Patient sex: M
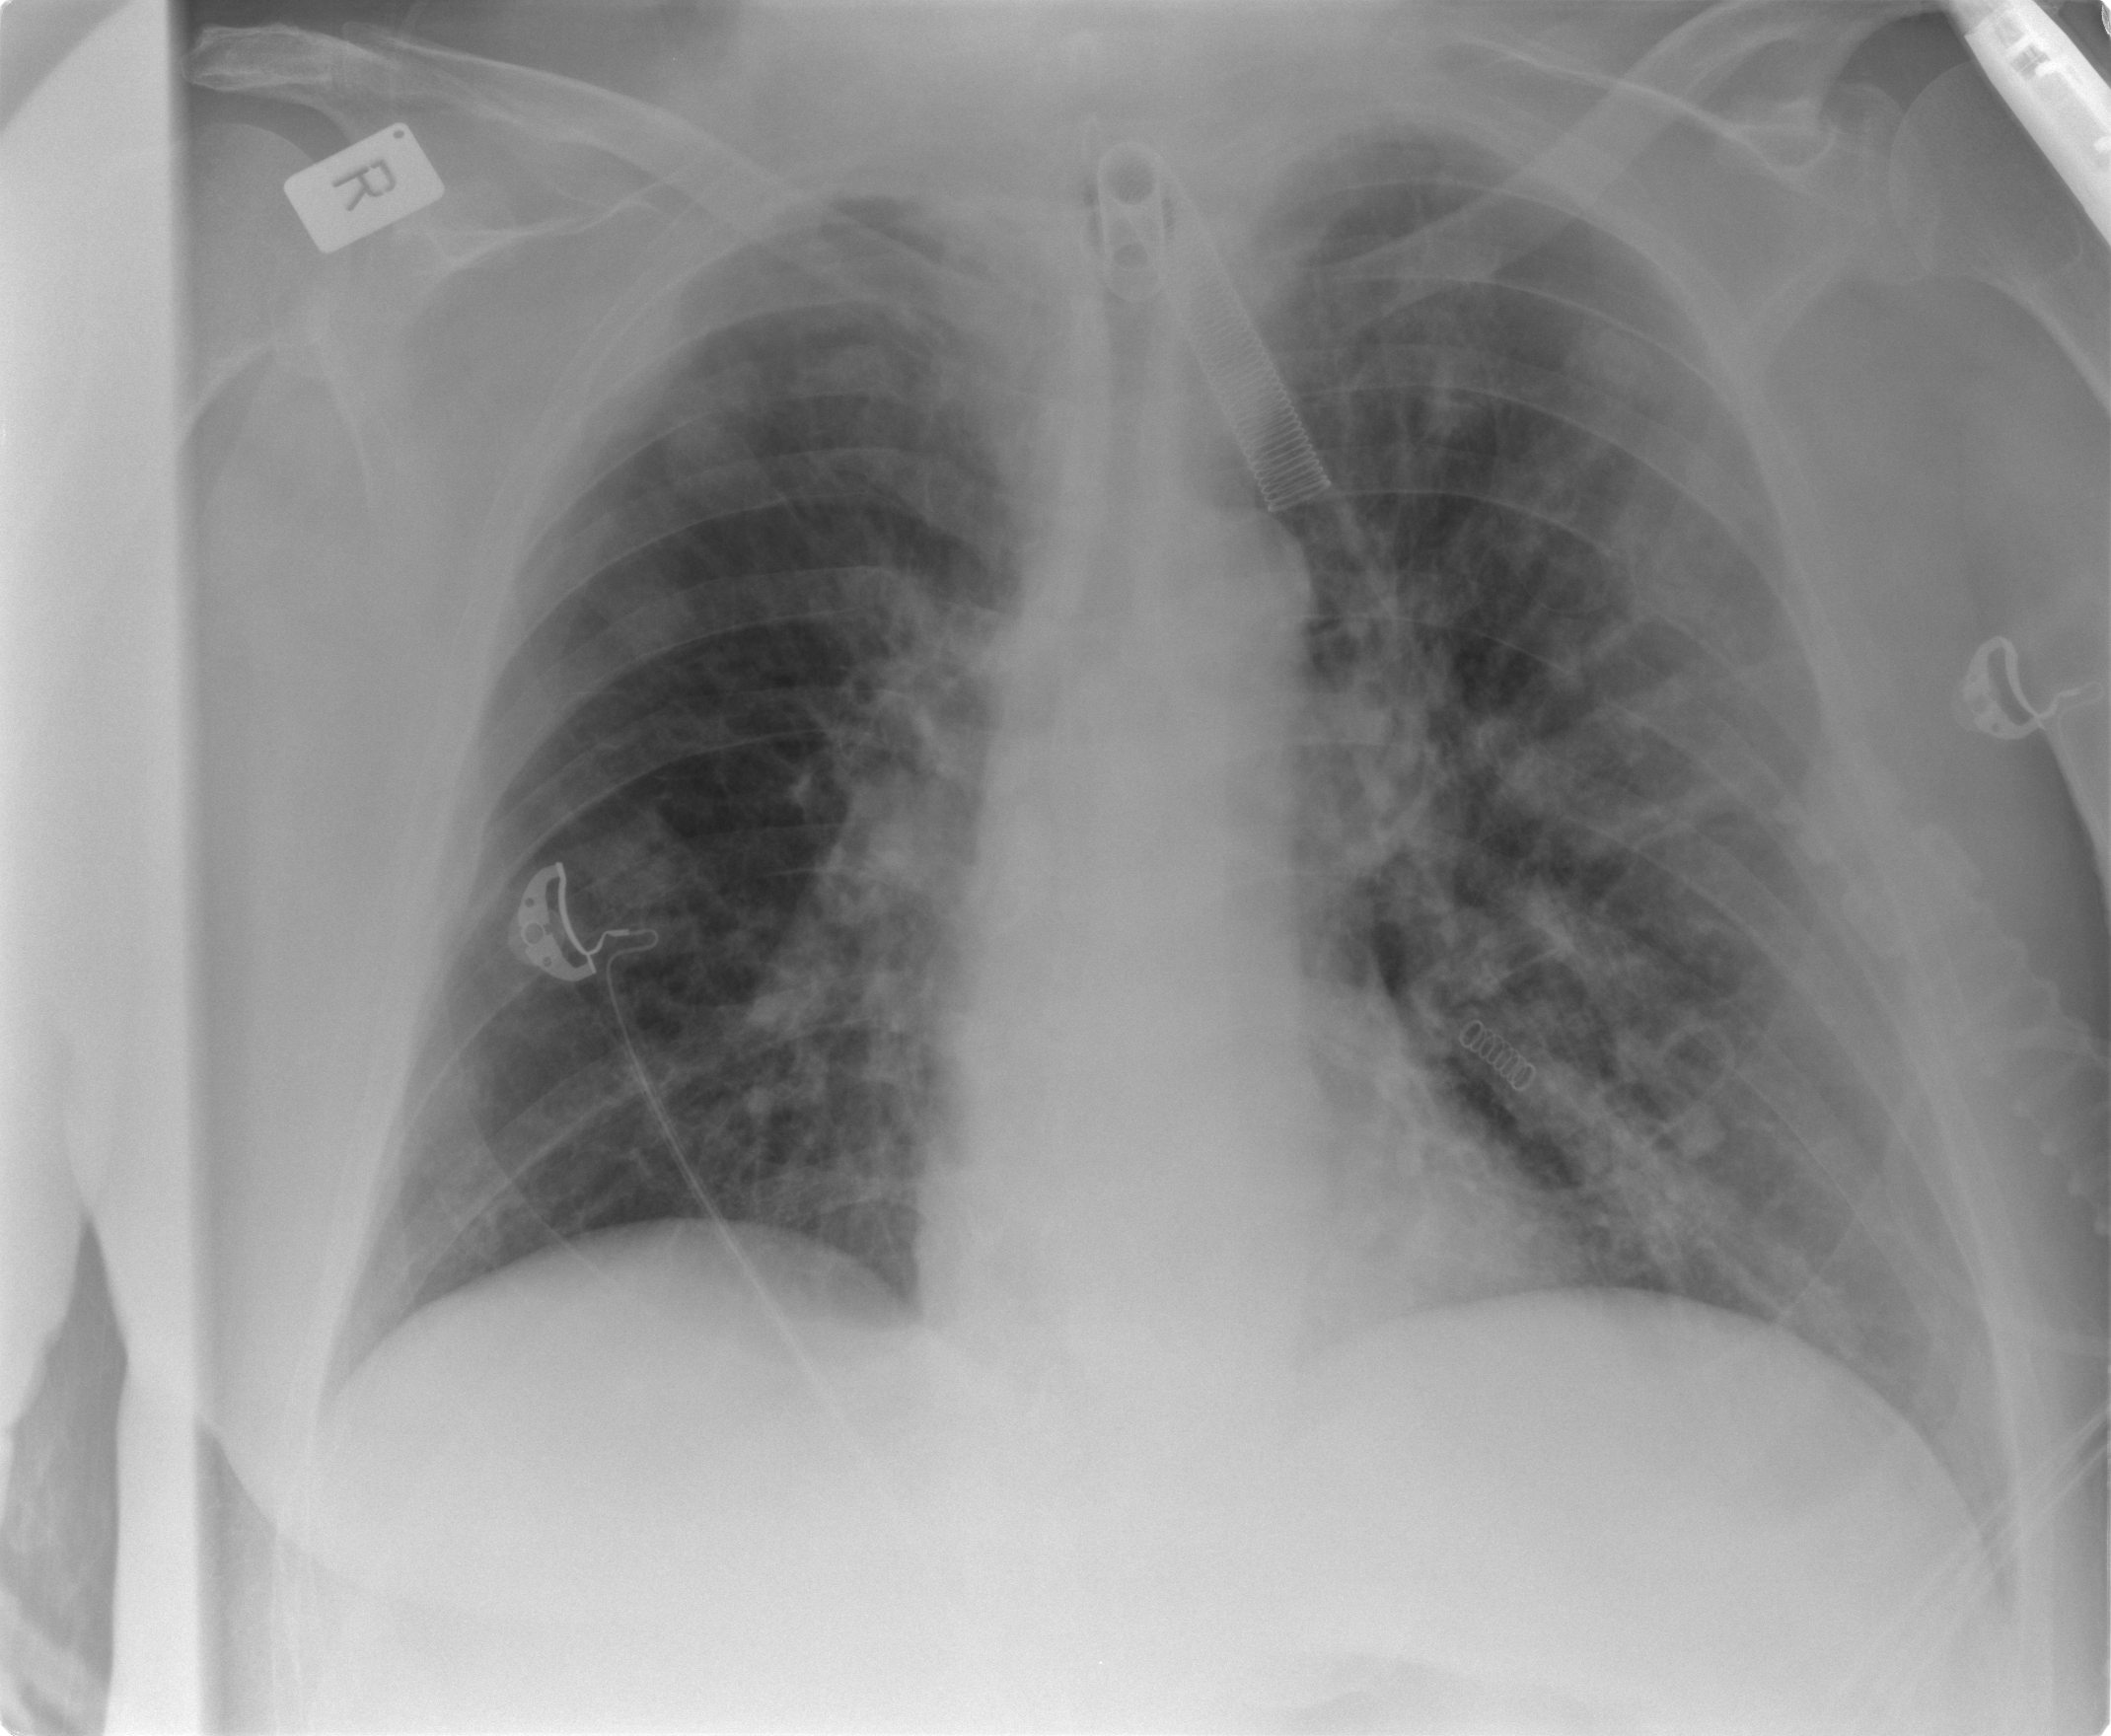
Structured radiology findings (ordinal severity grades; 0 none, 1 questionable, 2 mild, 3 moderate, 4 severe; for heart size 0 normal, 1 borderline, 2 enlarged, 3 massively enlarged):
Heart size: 0
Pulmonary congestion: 2
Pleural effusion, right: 0
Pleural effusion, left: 0
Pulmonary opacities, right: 3
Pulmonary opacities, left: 3
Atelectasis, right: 0
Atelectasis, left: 0